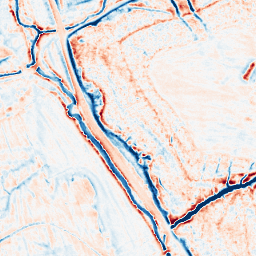
Category: edge_preserving
Decomposition family: anisotropic_diffusion
Decomposition parameters: iterations: 20
kappa: 100
gamma: 0.2
Upsampling method: bilinear
Upsampling parameters: scale: 8
Upsampling scale: 8